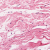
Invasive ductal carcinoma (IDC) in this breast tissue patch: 0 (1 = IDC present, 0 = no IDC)